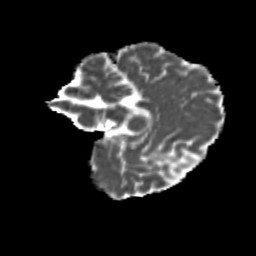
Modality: MD
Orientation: sagittal
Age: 10
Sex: male
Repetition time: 9.512 s
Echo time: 0.089 s